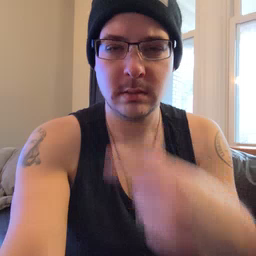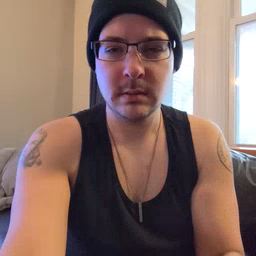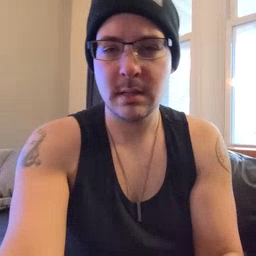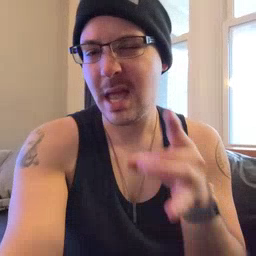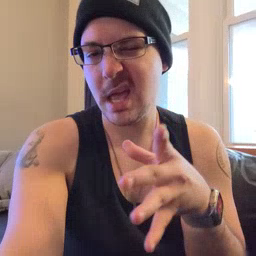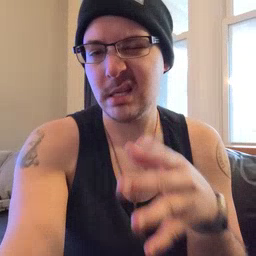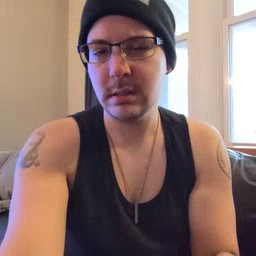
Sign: hate